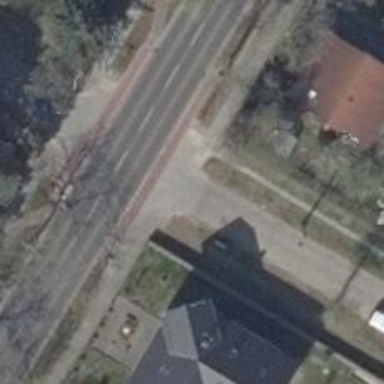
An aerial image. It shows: Residential road with sidewalk on the left.